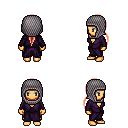
a pixel art fantasy rpg character, female body template, human, tanned skin, purple robe, gold greaves, red ponytail hairstyle, chain hood, four views (front, back, left, right), 2x2 character sprite sheet, small pixel art, hard edges, no anti-aliasing